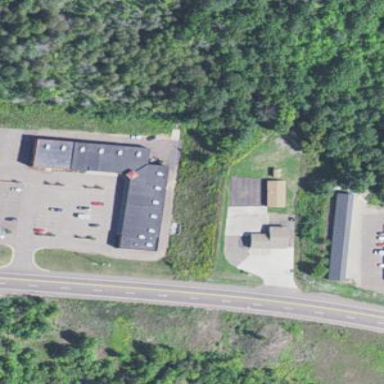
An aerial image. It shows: Retail building.